Question: I have been trying to create Entity Data Model of Firebird database, but i can't get past this error:

I have installed:
- DDEX provider 3.0.2.0 - Firebird .NET Provider 5.0.0.0 (tried both installing it with .msi from Firebird's official site and manually adding refrence to
project and installing it from NuGet)- EntityFramework.Firebird(from NuGet)
Here is my machine.config:
'''
<system.data>
<DbProviderFactories>
<add name="FirebirdClient Data Provider" invariant="FirebirdSql.Data.FirebirdClient" description=".NET Framework Data Provider for Firebird" type="FirebirdSql.Data.FirebirdClient.FirebirdClientFactory, FirebirdSql.Data.FirebirdClient, Version=5.0.0.0, Culture=neutral, PublicKeyToken=3750abcc3150b00c"/>
</DbProviderFactories>
</system.data>
'''
and here is my App.config:
'''
<configSections>
<section name="entityFramework" type="System.Data.Entity.Internal.ConfigFile.EntityFrameworkSection, EntityFramework, Version=6.0.0.0, Culture=neutral, PublicKeyToken=b77a5c561934e089" requirePermission="false" />
</configSections>
<system.data>
<DbProviderFactories>
<remove invariant="FirebirdSql.Data.FirebirdClient" />
<add name="FirebirdClient Data Provider" invariant="FirebirdSql.Data.FirebirdClient" description=".NET Framework Data Provider for Firebird" type="FirebirdSql.Data.FirebirdClient.FirebirdClientFactory, FirebirdSql.Data.FirebirdClient" />
</DbProviderFactories>
</system.data>
<entityFramework>
<providers>
<provider invariantName="FirebirdSql.Data.FirebirdClient" type="FirebirdSql.Data.EntityFramework6.FbProviderServices, EntityFramework.Firebird" />
</providers>
<defaultConnectionFactory type="FirebirdSql.Data.EntityFramework6.FbConnectionFactory, EntityFramework.Firebird" />
</entityFramework>
'''
Here is my connection string:
'''
metadata=res://*/Model1.csdl|res://*/Model1.ssdl|res://*/Model1.msl;provider=FirebirdSql.Data.FirebirdClient;provider connection string=&quot;character set=NONE;initial catalog=C:\Users\brakm\Desktop\test.fdb;user id=sysdba;password=masterkey;data source=localhost&quot;
'''
More info:
- - -
I've tried creating model in new(clean) project (C# Console application) and it worked. i installed EntityFramework.Firebird(from NuGet) and it automatically installed base EF and Firebird sql provider, but after doing the same with original project nothing changed, i tried cleaning project from anything related with firebird including removing references, clearing packages.config and manually deleting any firebird related file from project.
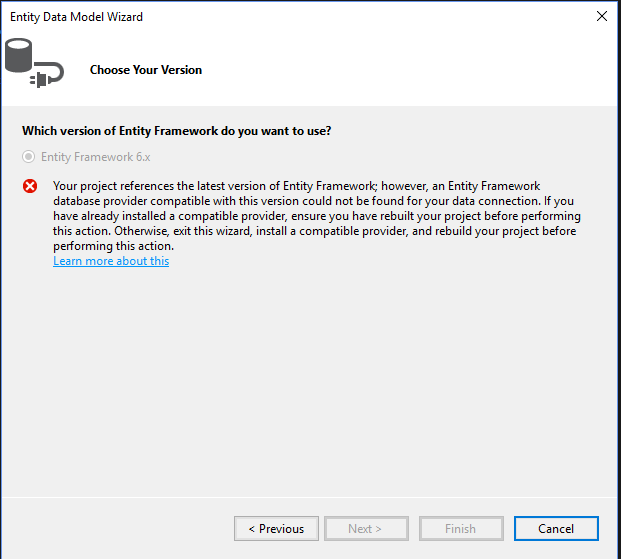
Answer: Managed to fix it,
- - - - -